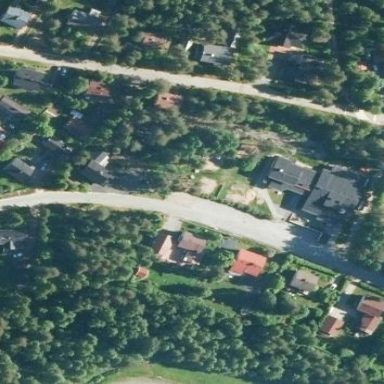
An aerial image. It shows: Kindergarten.